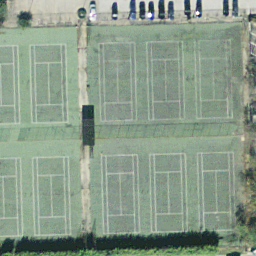
Label: tennis court